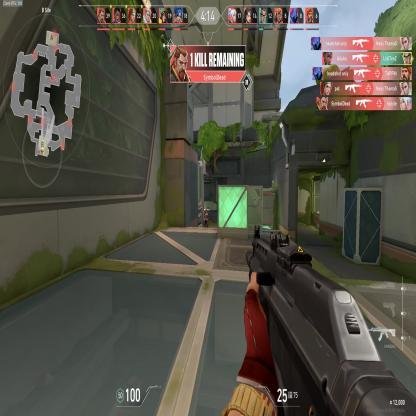
Label: enemy